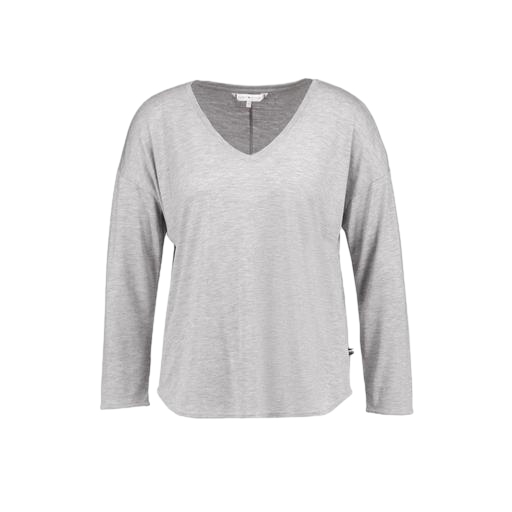
v-neck lounge tee, gray plus compact long sleeve, loose fit t-shirt, white background